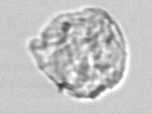
Label: detritus_transparent